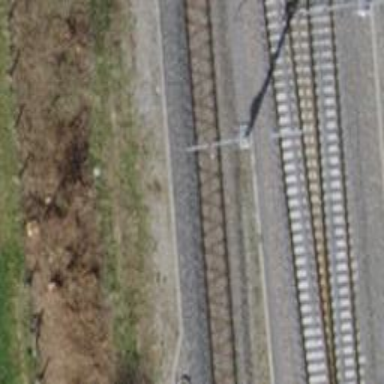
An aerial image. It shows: Railway milestone.